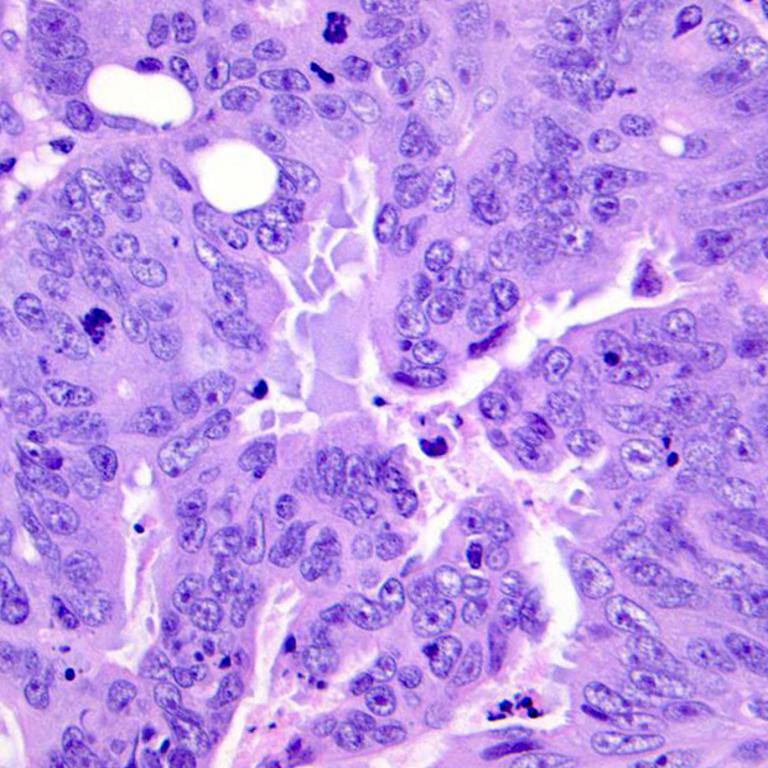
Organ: colon
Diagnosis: adenocarcinomas